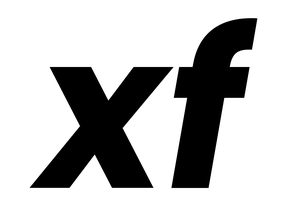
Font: Poppins-BoldItalic